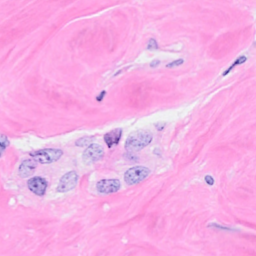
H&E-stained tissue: Breast